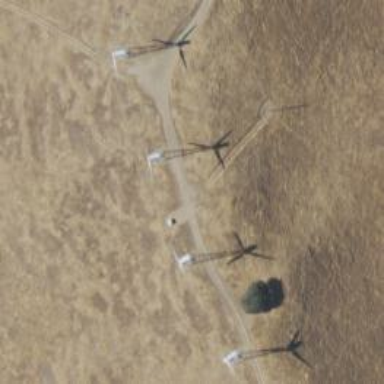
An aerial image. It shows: Wind turbine generator made by Vestas.